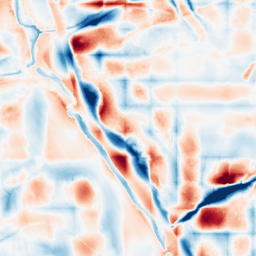
Category: wavelet
Decomposition family: wavelet_biorthogonal
Decomposition parameters: wavelet: bior2.4
level: 5
Upsampling method: edge_directed
Upsampling parameters: scale: 2
Upsampling scale: 2